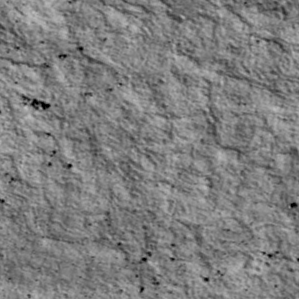
Label: non_frost